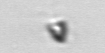
Label: Pyramimonas